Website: lowes
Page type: cart
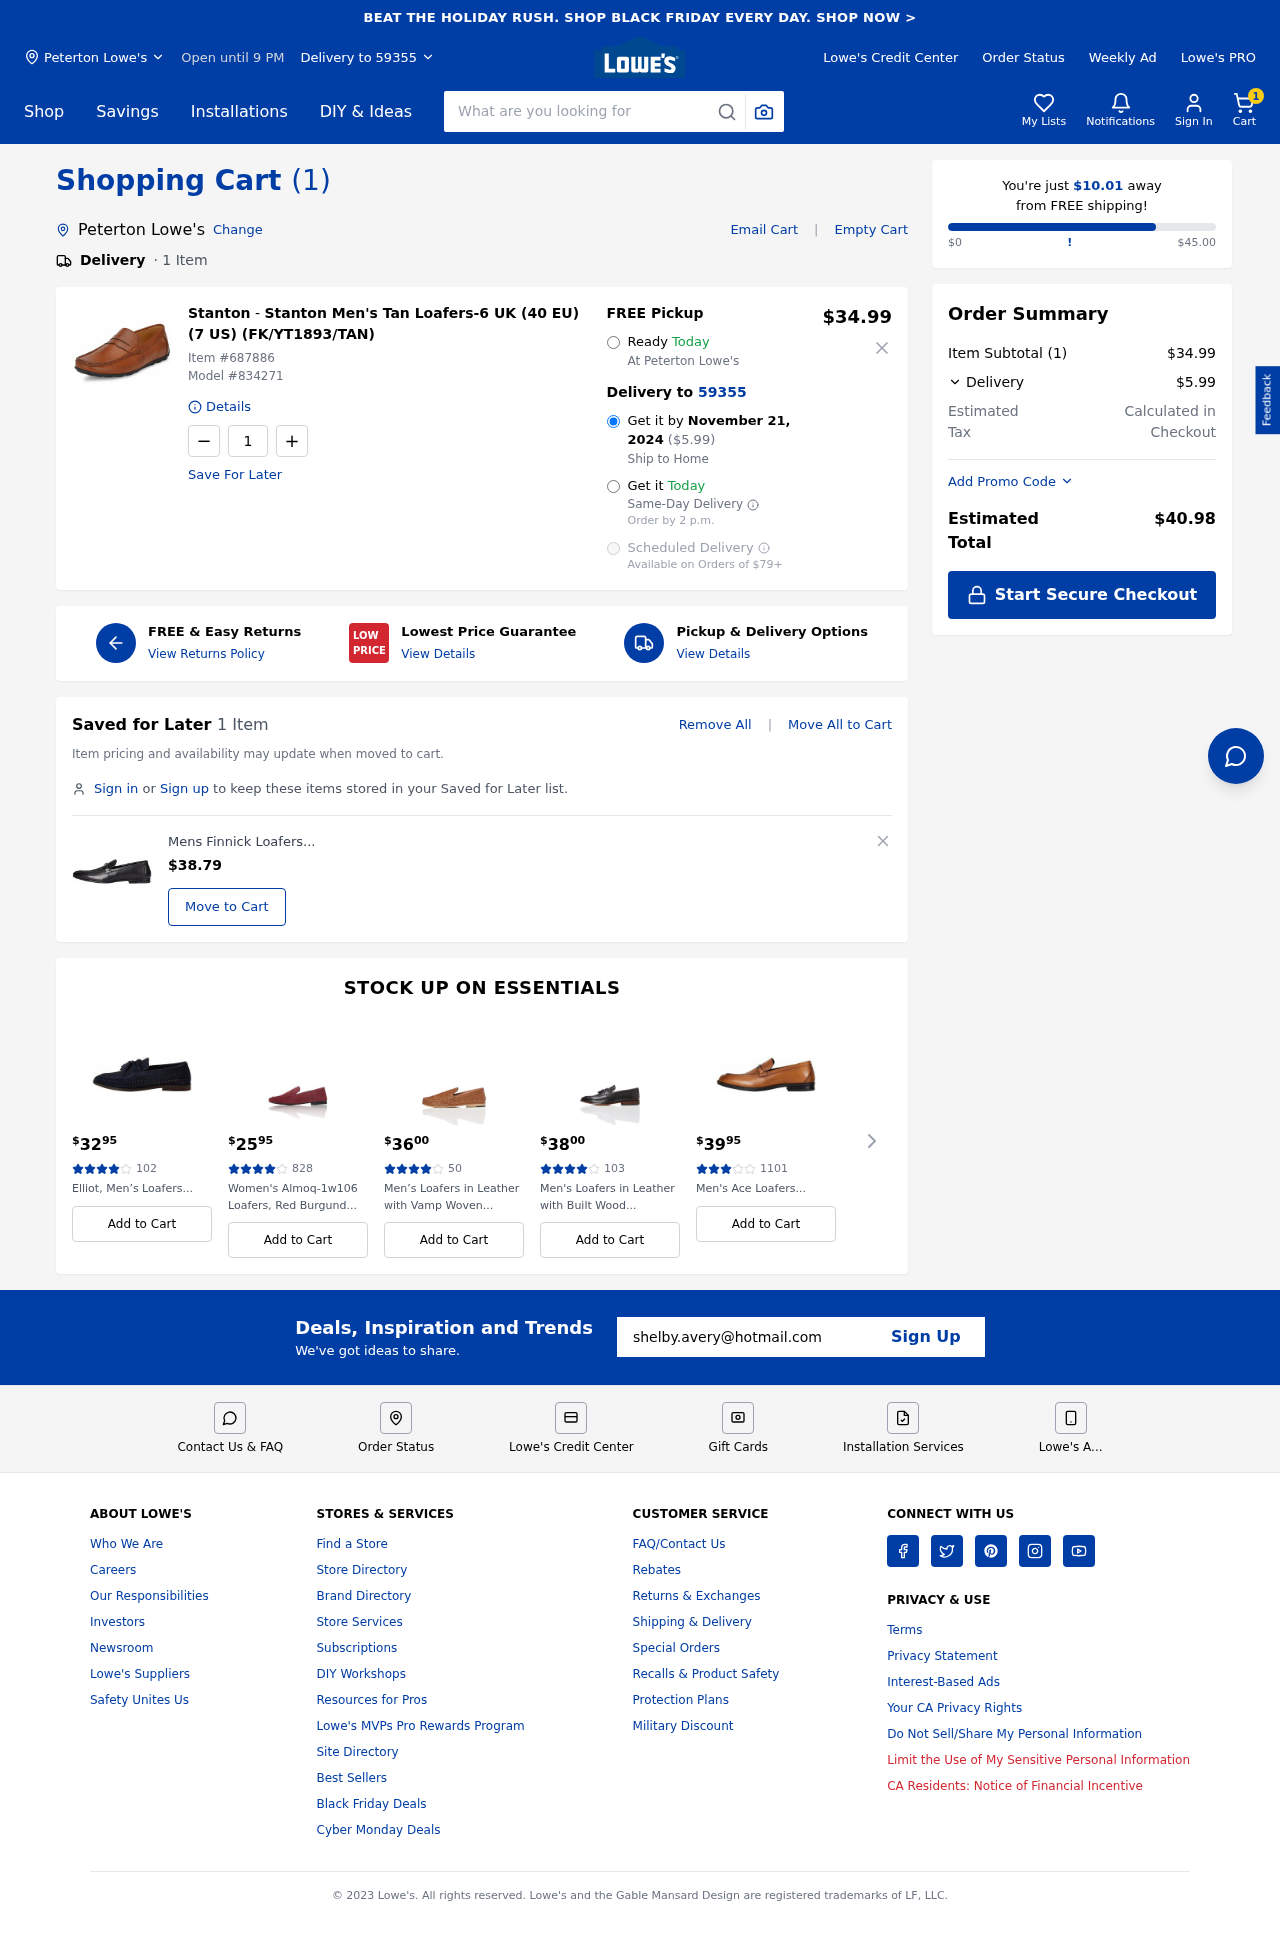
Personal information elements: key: PII_CITY
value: Peterton Lowe's
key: PII_EMAIL
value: shelby.avery@hotmail.com
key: PII_POSTCODE
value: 59355
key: PII_CITY2
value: Peterton Lowe's
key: PII_CITY3
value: Peterton
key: PII_POSTCODE2
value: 59355
Product elements: key: PRODUCT1_BRAND
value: Stanton
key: PRODUCT1_NAME
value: Stanton Men's Tan Loafers-6 UK (40 EU) (7 US) (FK/YT1893/TAN)
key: PRODUCT1_PRICE
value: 34.99
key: PRODUCT1_QUANTITY
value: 1
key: PRODUCT2_NAME
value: Mens Finnick Loafers
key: PRODUCT2_PRICE
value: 38.79
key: PRODUCT1_ITEM_NUMBER
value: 687886
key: PRODUCT1_MODEL_NUMBER
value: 834271
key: PRODUCT3_PRICE
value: $3295
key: PRODUCT3_NUM_RATINGS
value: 102
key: PRODUCT3_NAME
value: Elliot, Men’s Loafers...
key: PRODUCT4_PRICE
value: $2595
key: PRODUCT4_NUM_RATINGS
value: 828
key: PRODUCT4_NAME
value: Women's Almoq-1w106 Loafers, Red Burgund...
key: PRODUCT5_PRICE
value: $3600
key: PRODUCT5_NUM_RATINGS
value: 50
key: PRODUCT5_NAME
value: Men’s Loafers in Leather with Vamp Woven...
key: PRODUCT6_PRICE
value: $3800
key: PRODUCT6_NUM_RATINGS
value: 103
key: PRODUCT6_NAME
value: Men's Loafers in Leather with Built Wood...
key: PRODUCT7_PRICE
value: $3995
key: PRODUCT7_NUM_RATINGS
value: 1101
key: PRODUCT7_NAME
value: Men's Ace Loafers...
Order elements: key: ORDER_NUM_ITEMS
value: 1
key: ORDER_DELIVERY_DATE
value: November 21, 2024
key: ORDER_SHIPPING_COST2
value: $5.99
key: ORDER_SHIPPING_AWAY
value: $10.01
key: ORDER_SUBTOTAL
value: $34.99
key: ORDER_SHIPPING_COST
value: $5.99
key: ORDER_TOTAL
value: $40.98
Search elements: key: HEADER_SEARCH
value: What are you looking for
Other elements: key: SAVED_NUM_ITEMS
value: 1 Item